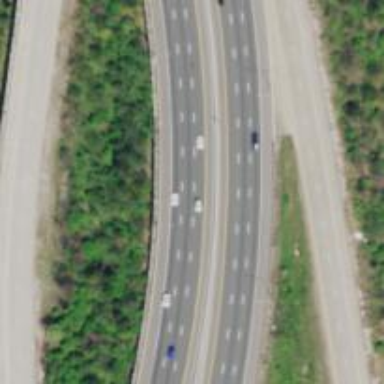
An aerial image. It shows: Motorway.